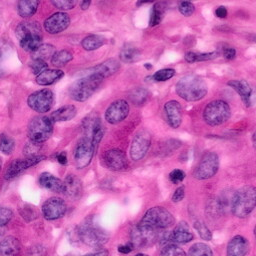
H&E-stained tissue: Pancreatic